Interaction volume radius: 5 \u00c5
Interaction volume height: 15 \u00c5
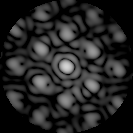
Disorder parameter: 0.4368